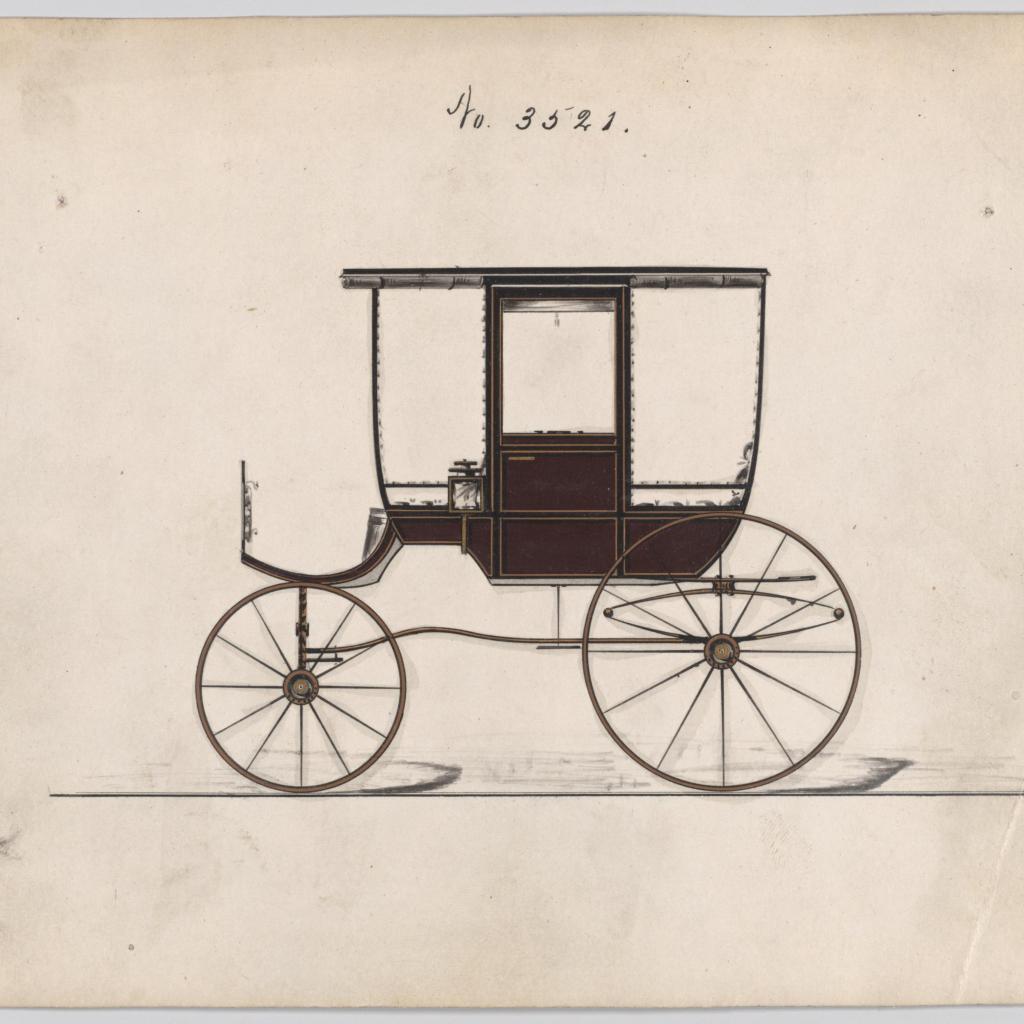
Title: Design for 6 seat Rockaway, no. 3521
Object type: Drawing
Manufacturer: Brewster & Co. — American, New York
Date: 1879
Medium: Pen and black ink, watercolor and gouache with gum arabic and metallic ink
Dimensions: Sheet: 6 3/4 x 9 1/8 in. (17.1 x 23.2 cm)
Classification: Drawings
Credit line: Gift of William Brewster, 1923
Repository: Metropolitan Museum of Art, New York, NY